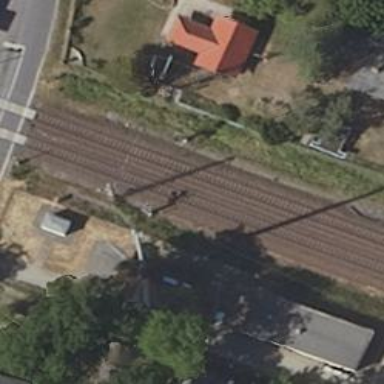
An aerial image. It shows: Railway signal.